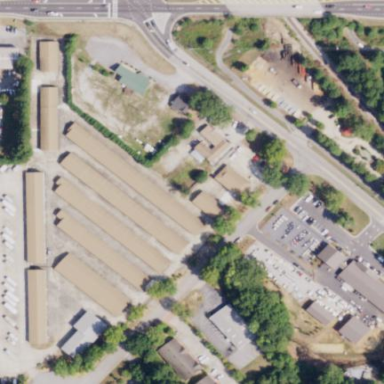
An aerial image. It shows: Building housing storage rental shop.